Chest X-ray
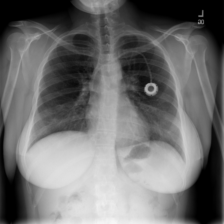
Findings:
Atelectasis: negative
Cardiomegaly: negative
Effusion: negative
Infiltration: negative
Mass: negative
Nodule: negative
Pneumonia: negative
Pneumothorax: negative
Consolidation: negative
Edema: negative
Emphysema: negative
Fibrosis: negative
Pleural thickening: negative
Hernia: negative